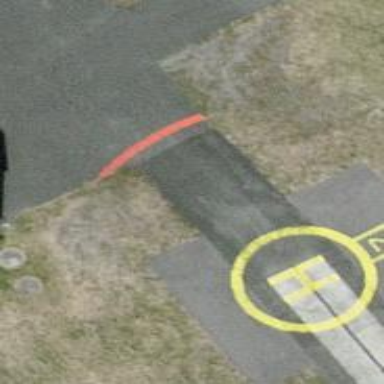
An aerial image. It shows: View of taxiway at the airport.